Question: We are adding some cute ASCII art on our web site. We're worried that it might cause problems for screen readers so I was thinking about adding 'aria-hidden="true"' or 'role="presentation"' so screen readers don't see the ASCII art. Is this the right approach? I don't have a screen reader to test with and it looks like maybe aria-hidden or role don't completely hide content.
It looks like this:

I could do it as an image, but it would be cool to do it as actual text, that is not selectable via CSS. It feels weird to me to do characters as an image anyway.
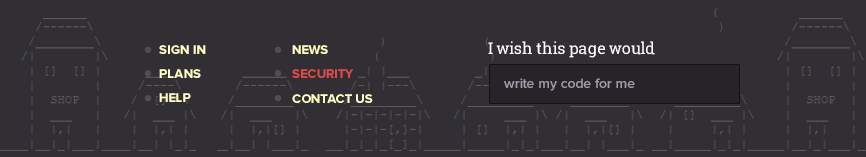
Answer: The correct role to use is 'img' with 'aria-label' or 'aria-laelledby'. Here's an example from the <URL>:
> These features can be used to make accessibility tools render content to their users in more useful ways. For example, ASCII art, which is really an image, appears to be text, and in the absence of appropriate annotations would end up being rendered by screen readers as a very painful reading of lots of punctuation. Using the features described in this section, one can instead make the ATs skip the ASCII art and just read the caption:'''
<figure role="img" aria-labelledby="fish-caption">
<pre>
o .''/
' / (
O .-'' ' ''-._ .')
_/ (o) '. .' /
) ))) >< <
'\ |_\ _.' '. '-._ _ .-' '.)
jgs '\__ </pre>
<figcaption id="fish-caption">
Joan G. Stark, "<cite>fish</cite>".
October 1997. ASCII on electrons. 28x8.
</figcaption>
</figure>
'''